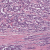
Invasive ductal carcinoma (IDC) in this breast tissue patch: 1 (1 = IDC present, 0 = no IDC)